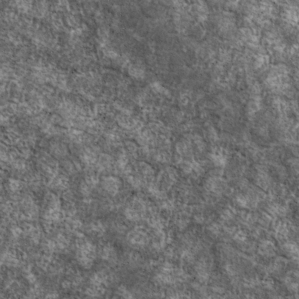
Label: non_frost